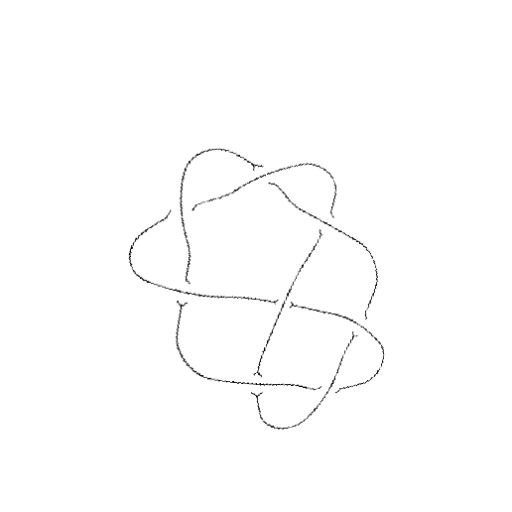
Crossing number: 8